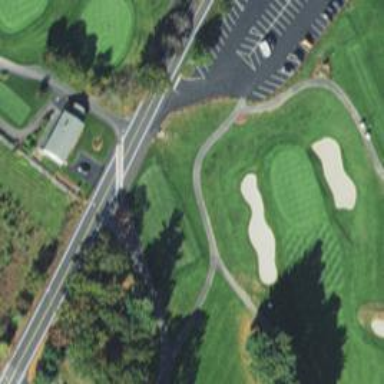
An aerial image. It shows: Service road designated as golf cart path.